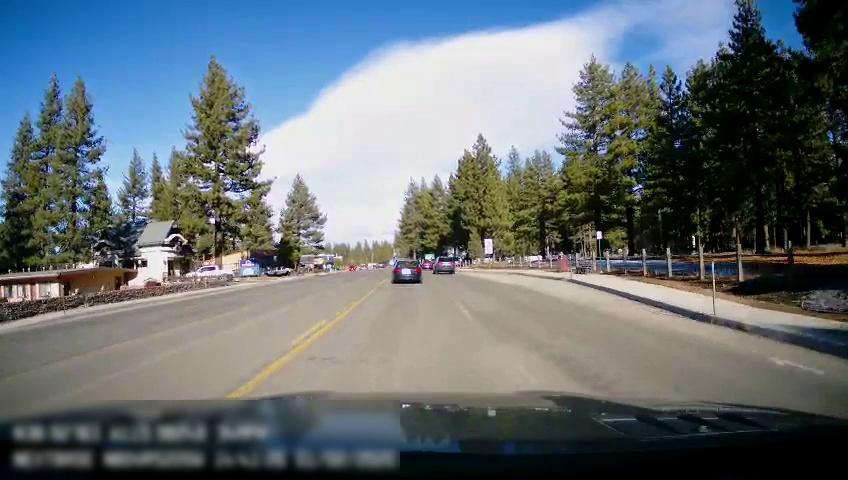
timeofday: Day
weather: Sunny
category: Drivable Space
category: Vehicles | Car
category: Vehicles | SUV
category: Vehicles | Car
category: Vehicles | Car
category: Vehicles | Truck
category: Lanes | Opposite Lane
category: Lanes | Current Lane
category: Lanes | Current Lane
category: Lanes | Opposite Lane
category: Traffic | Signs